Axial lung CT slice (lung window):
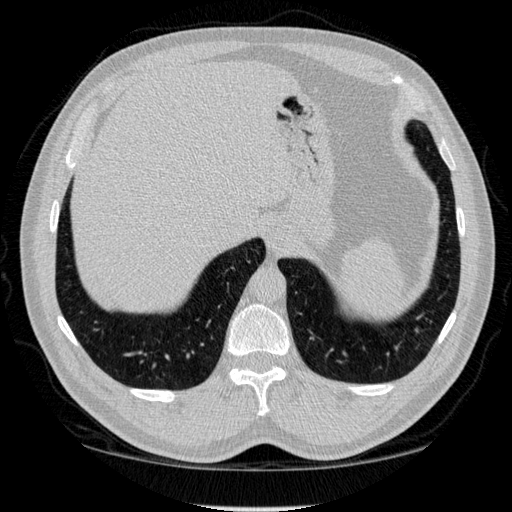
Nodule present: no